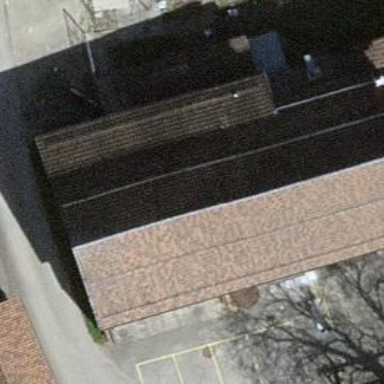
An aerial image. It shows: Restaurant.